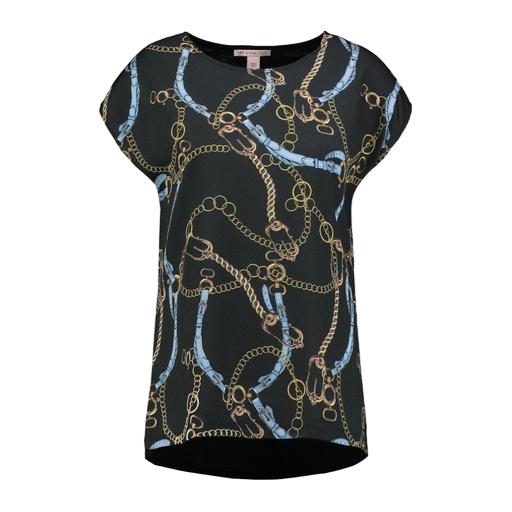
black printed short-sleeve top only macy, black petite printed high-low top only macy, black petite printed top only macy, white background